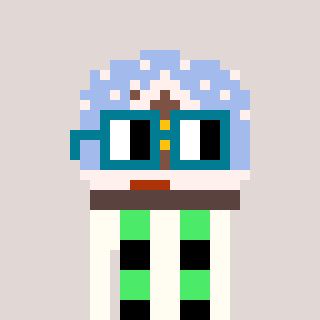
a pixel art character with square dark green glasses, a snow globe-shaped head and a grayscale-colored body on a warm background